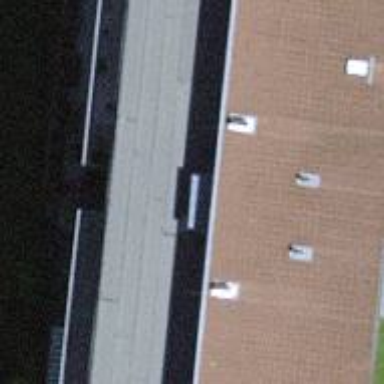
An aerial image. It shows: Building with flat white roof. The building is yellow in color.